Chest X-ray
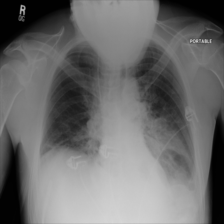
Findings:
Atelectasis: positive
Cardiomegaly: negative
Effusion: negative
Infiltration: negative
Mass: negative
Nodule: negative
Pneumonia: negative
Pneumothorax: negative
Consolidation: positive
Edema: negative
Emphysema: negative
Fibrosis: negative
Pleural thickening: negative
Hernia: negative